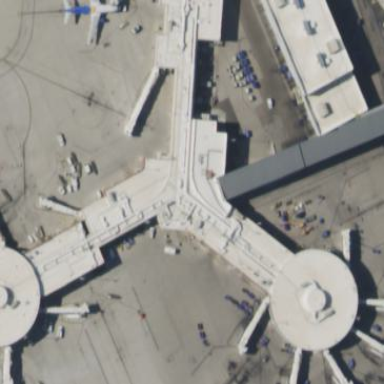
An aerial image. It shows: Terminal building located at airport.